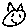
Label: cat